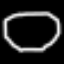
Label: octagon